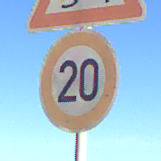
Verkehrszeichen: Geschwindigkeit20
Zusatzzeichen oben: SchleuderOderRutschgefahr
Umgebung: Outdoor, RoadRail
Tageszeit: MorningAfternoon
Wetter: Clear
Licht: Natural
Jahreszeit: NotSpecified
Kontrast: HighContrast